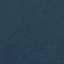
Land use / land cover: Forest